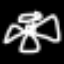
Label: angel